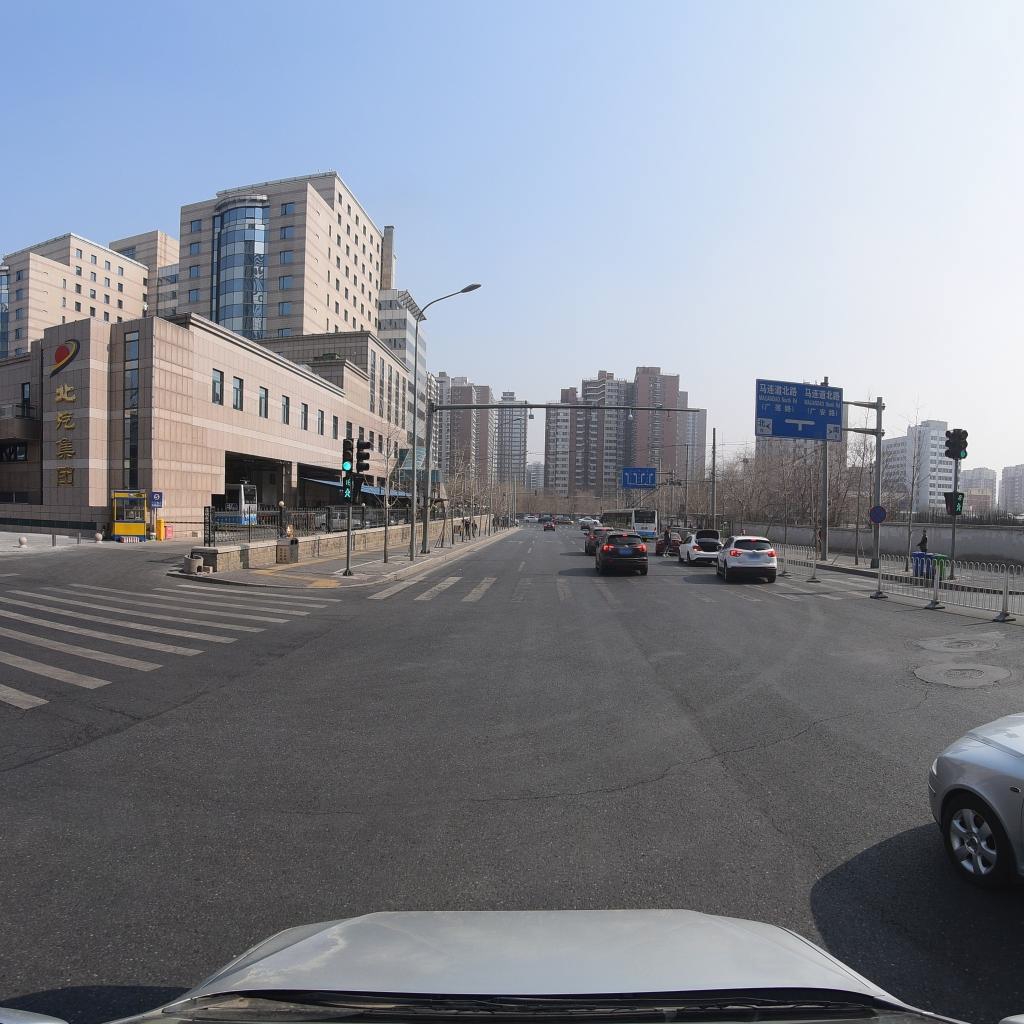
Region: Fengtai
Road damage annotations: longitudinal crack, transverse crack, manhole cover, manhole cover, longitudinal crack